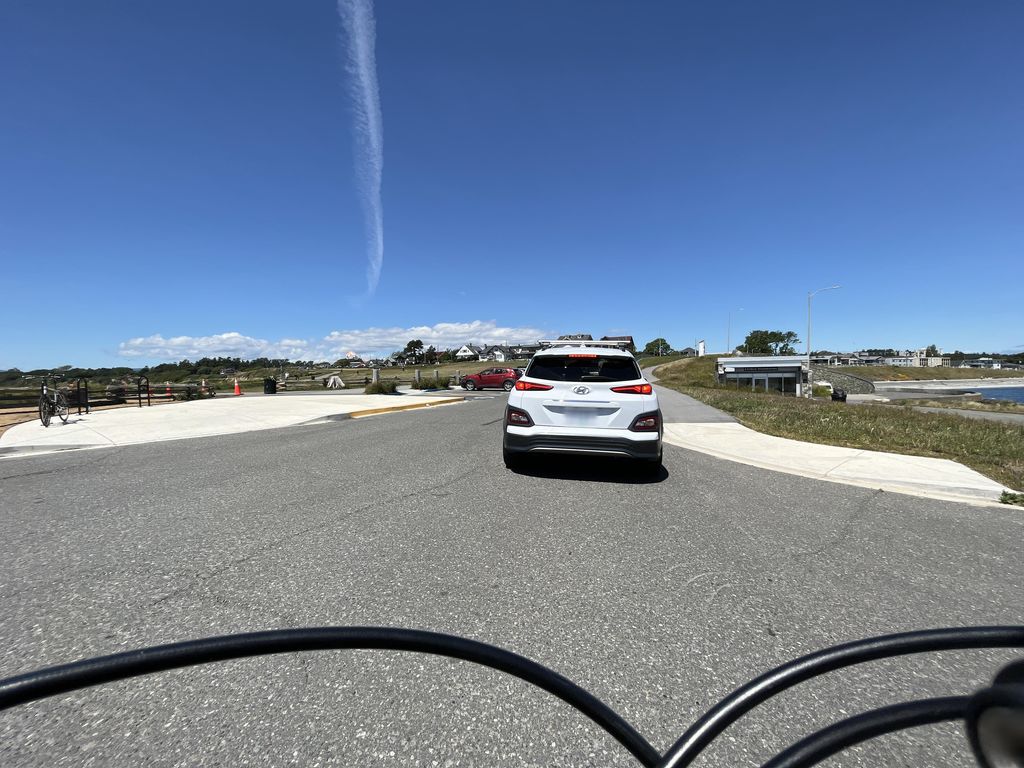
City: victoria